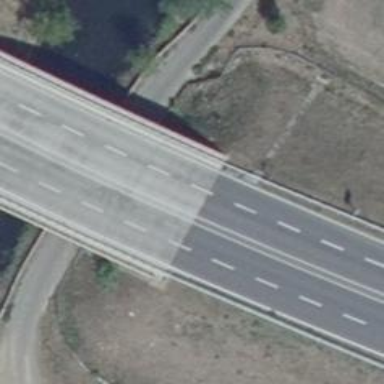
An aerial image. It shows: Trunk highway bridge with asphalt surface.